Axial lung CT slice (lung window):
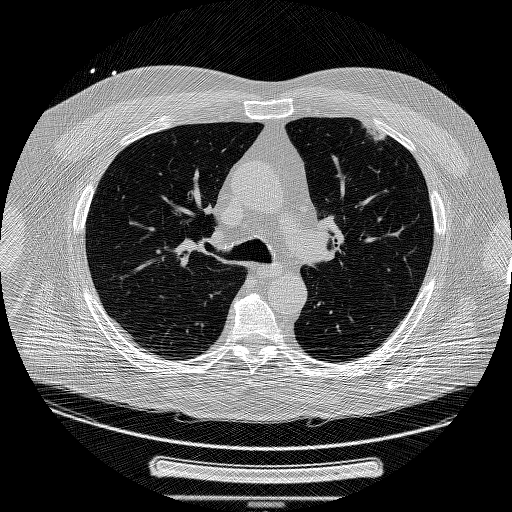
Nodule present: yes
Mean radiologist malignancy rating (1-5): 5